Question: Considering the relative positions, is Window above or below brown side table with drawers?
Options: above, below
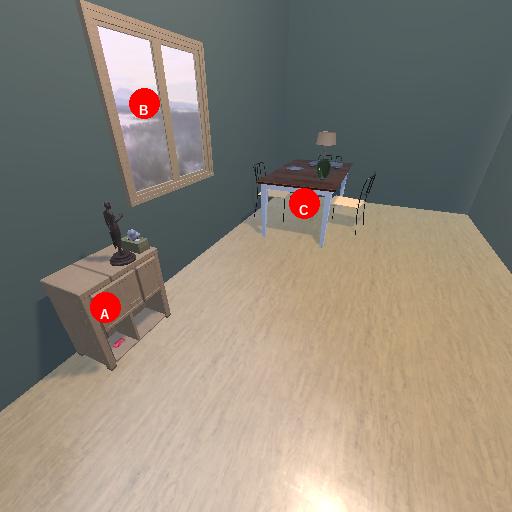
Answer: above